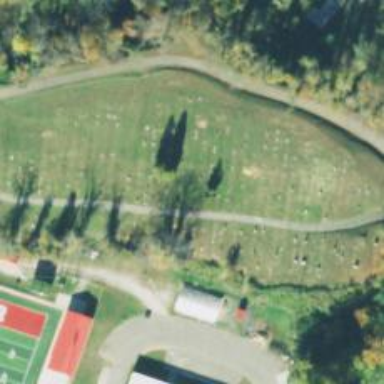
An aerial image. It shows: Cemetery.